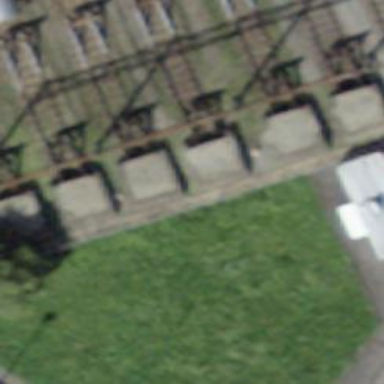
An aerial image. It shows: Railway buffer stop.